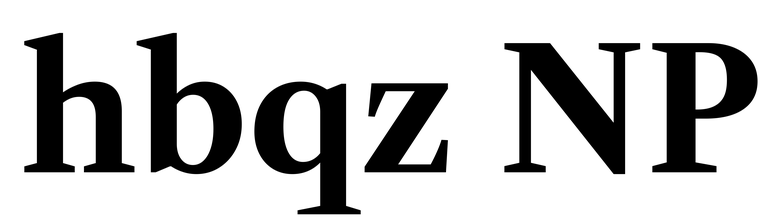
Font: LibreCaslonText_Bold